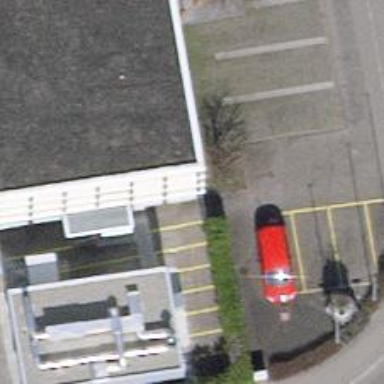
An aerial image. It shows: Car-sharing service available at this location.